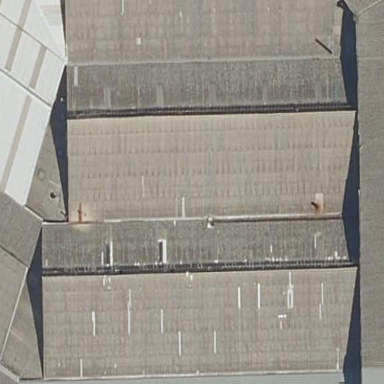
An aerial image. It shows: Industrial building.